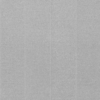
Label: dusty